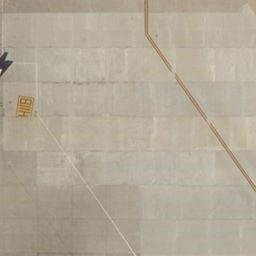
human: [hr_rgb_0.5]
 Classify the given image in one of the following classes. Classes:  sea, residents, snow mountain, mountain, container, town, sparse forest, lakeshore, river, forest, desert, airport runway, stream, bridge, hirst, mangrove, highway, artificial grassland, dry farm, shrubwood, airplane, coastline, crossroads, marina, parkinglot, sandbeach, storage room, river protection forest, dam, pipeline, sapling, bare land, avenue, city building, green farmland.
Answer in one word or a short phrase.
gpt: airport runway